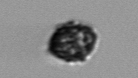
Label: Kryptoperidinium_triquetrum